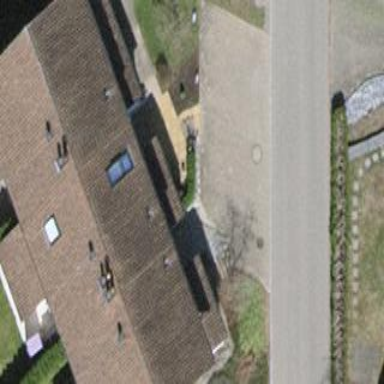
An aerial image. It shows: Simple house.